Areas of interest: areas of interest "Car Dealership"
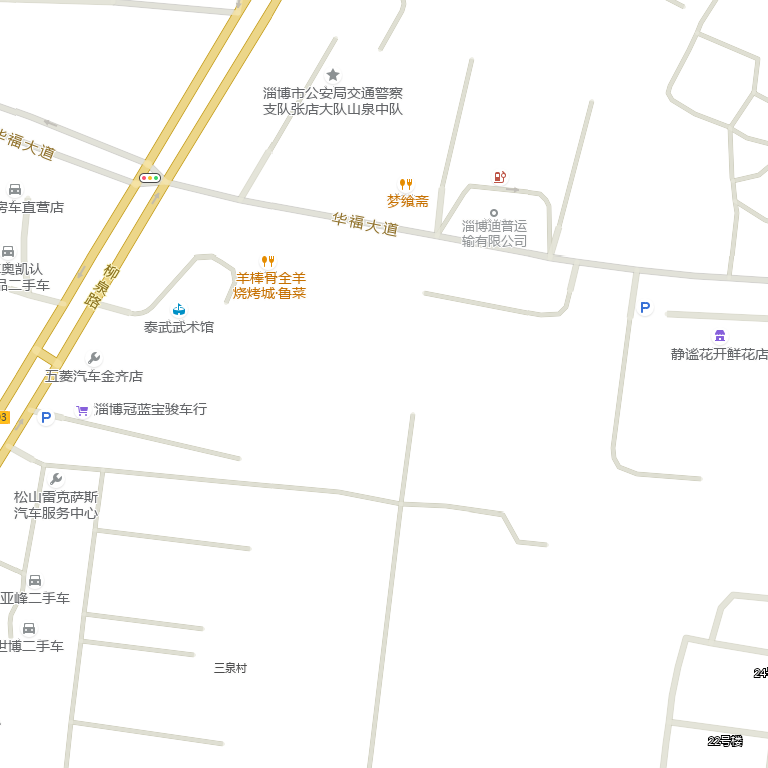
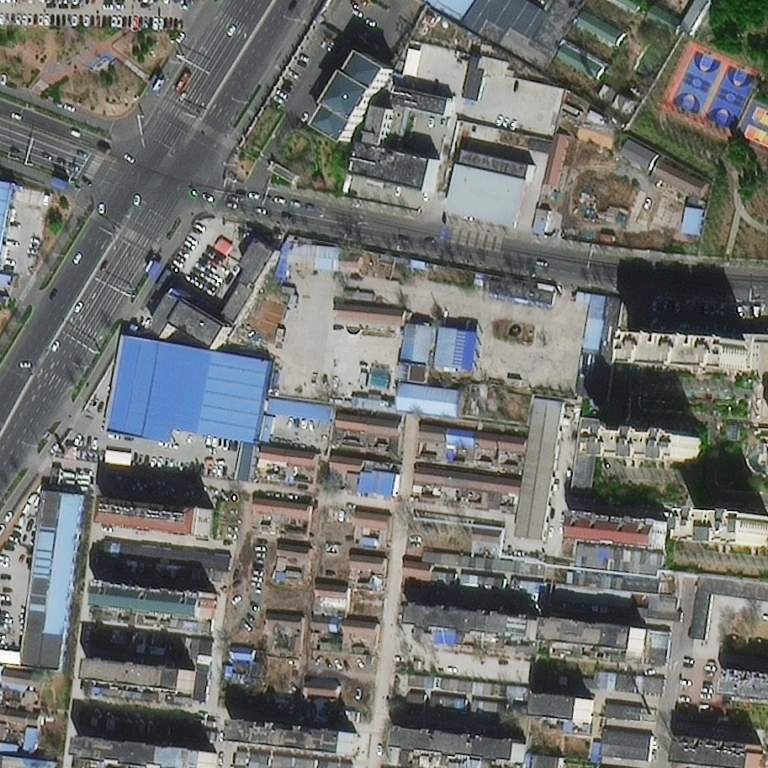